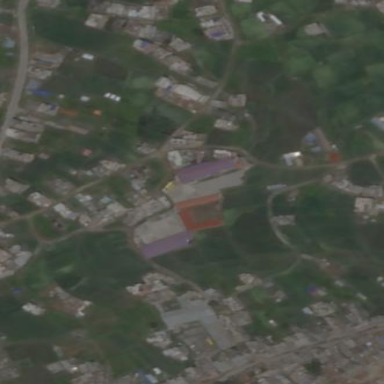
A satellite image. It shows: School.